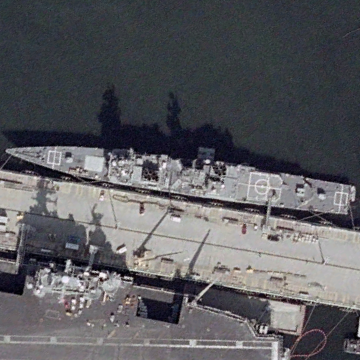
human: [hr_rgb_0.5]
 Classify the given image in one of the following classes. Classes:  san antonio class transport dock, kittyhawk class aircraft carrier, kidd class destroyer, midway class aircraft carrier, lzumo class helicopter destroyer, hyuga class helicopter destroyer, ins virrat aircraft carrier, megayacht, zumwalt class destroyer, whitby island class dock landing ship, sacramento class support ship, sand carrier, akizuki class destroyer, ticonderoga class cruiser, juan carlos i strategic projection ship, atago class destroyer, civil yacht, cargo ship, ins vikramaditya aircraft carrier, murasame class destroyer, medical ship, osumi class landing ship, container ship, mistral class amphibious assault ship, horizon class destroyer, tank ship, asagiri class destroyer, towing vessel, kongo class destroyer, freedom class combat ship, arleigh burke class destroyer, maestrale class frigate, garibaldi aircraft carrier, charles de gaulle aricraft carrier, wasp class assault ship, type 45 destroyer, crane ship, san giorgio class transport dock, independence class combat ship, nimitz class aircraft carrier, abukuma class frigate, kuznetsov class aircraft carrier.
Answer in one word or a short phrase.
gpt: Ticonderoga class cruiser